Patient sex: F
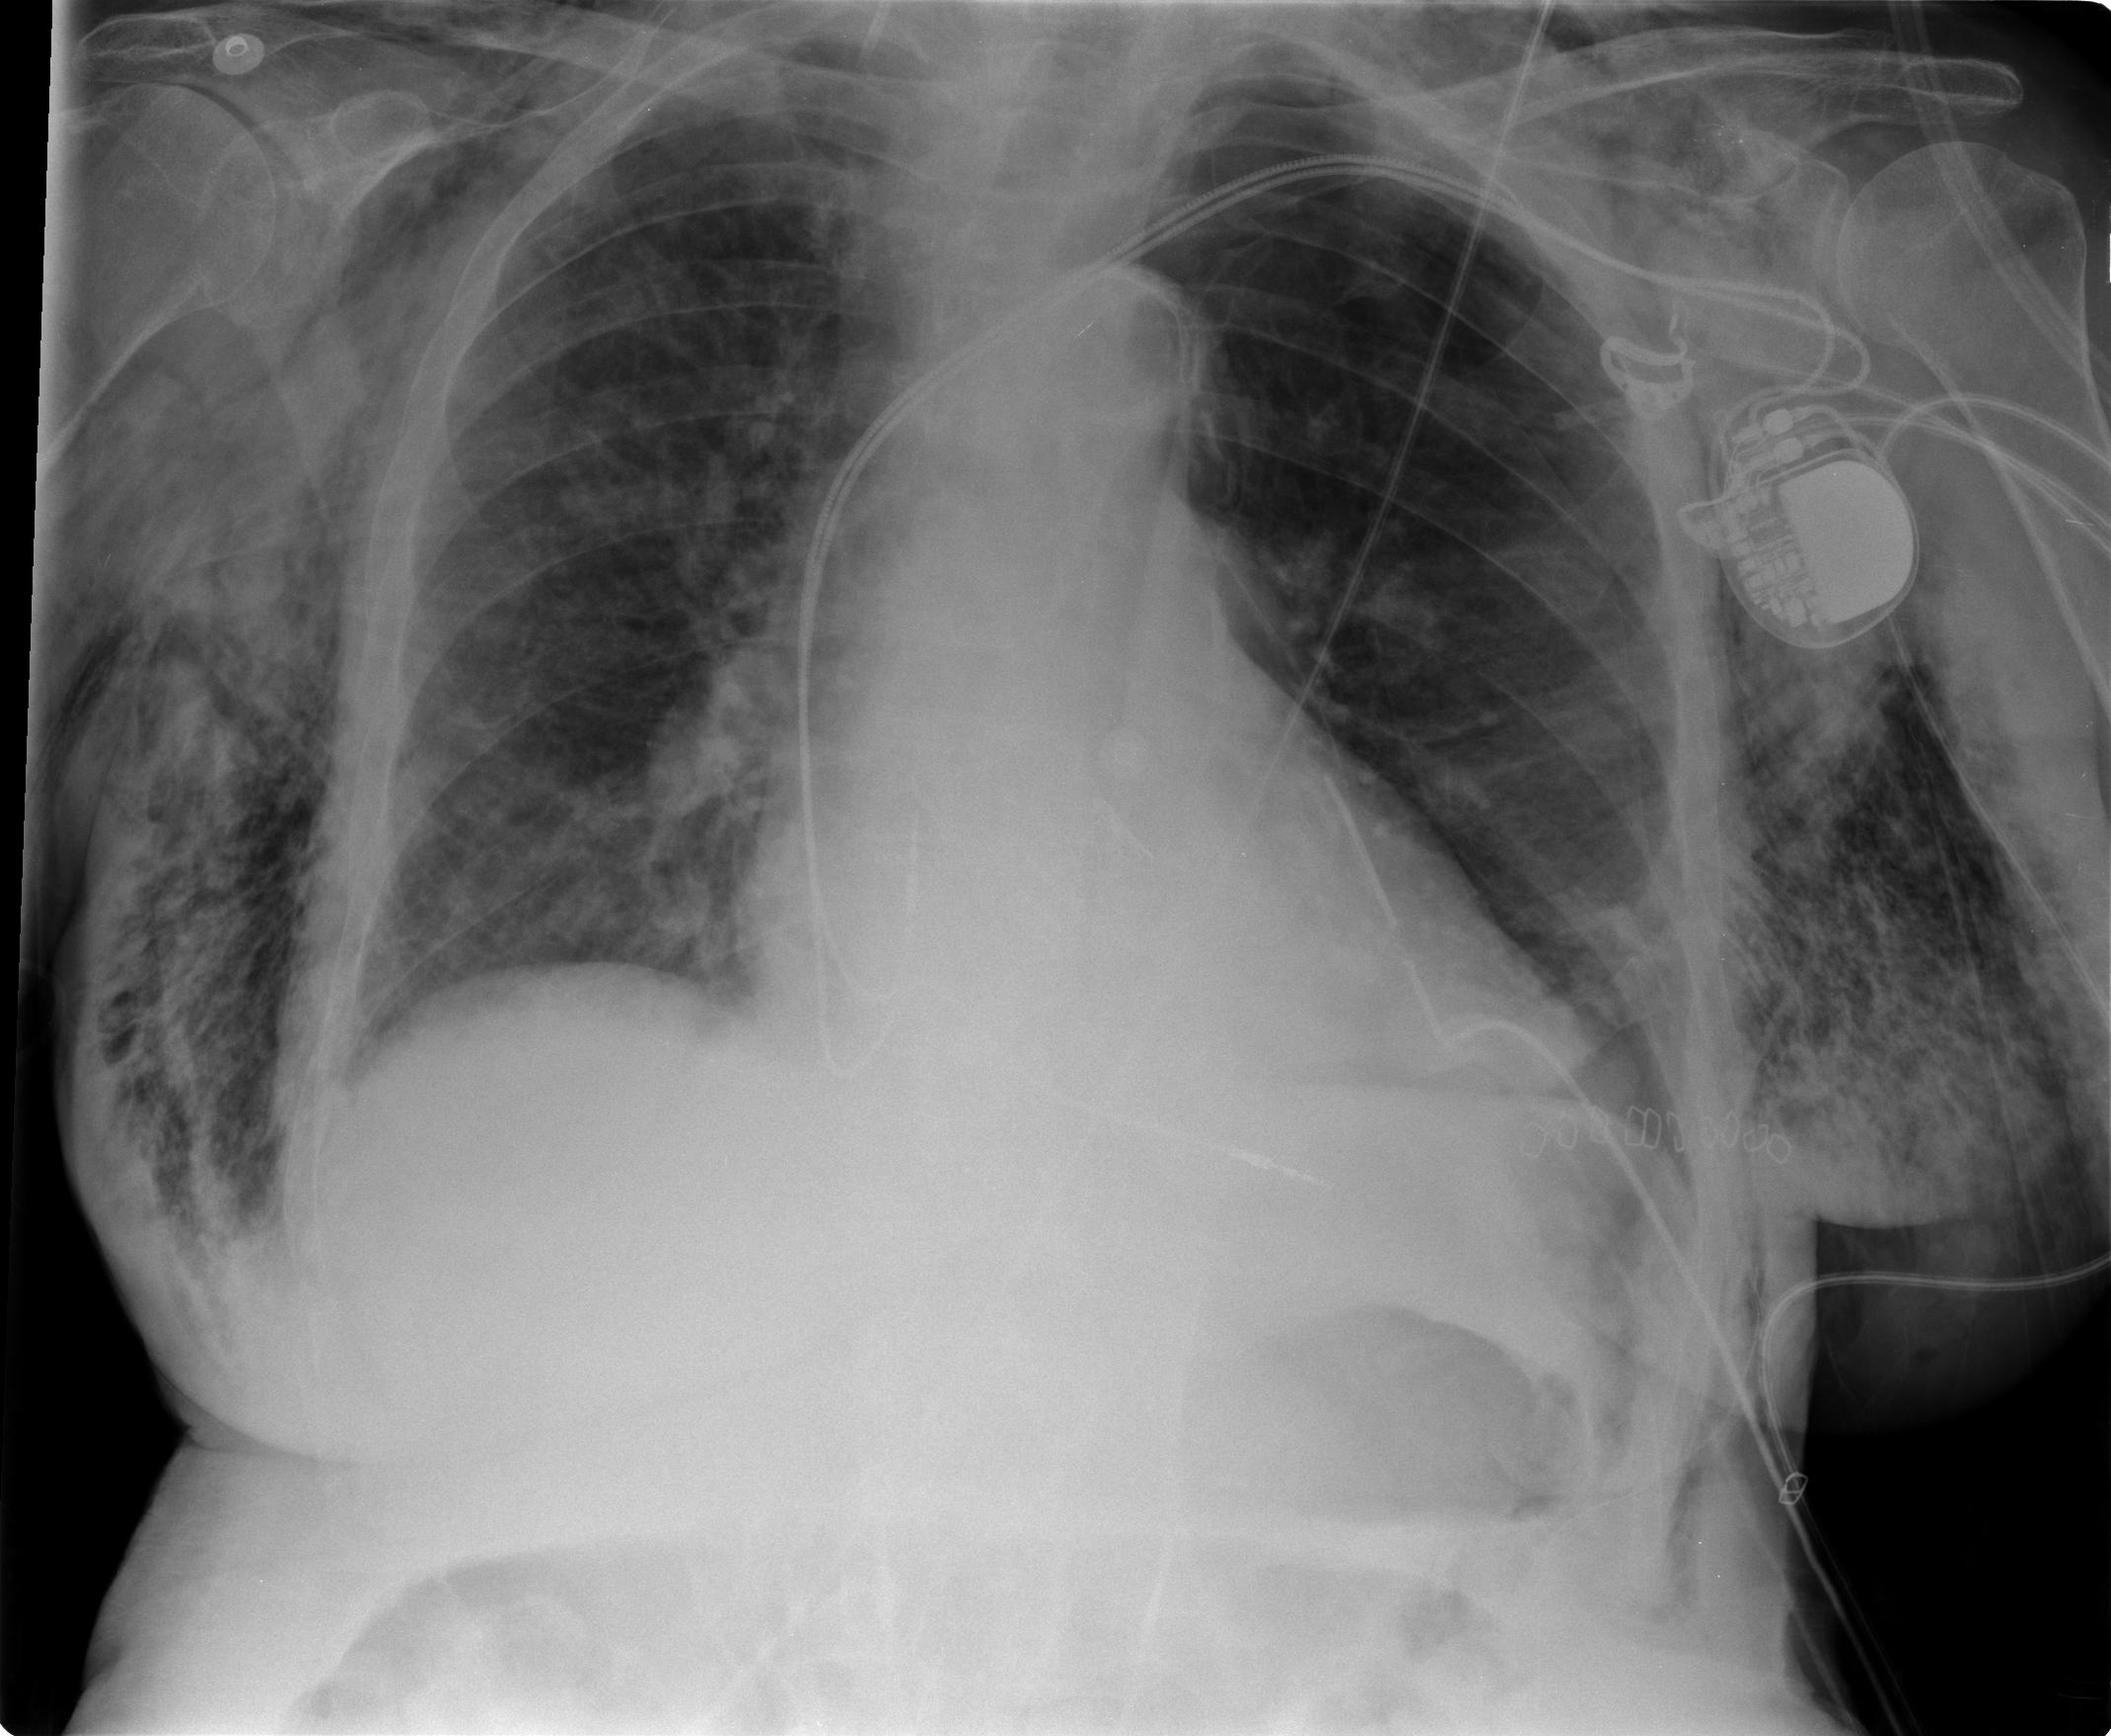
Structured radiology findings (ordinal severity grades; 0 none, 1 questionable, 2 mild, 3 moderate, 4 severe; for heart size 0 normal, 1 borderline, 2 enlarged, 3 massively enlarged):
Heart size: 1
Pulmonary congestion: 0
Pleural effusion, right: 0
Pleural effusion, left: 0
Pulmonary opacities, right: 0
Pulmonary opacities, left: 0
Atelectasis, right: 1
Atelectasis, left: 2